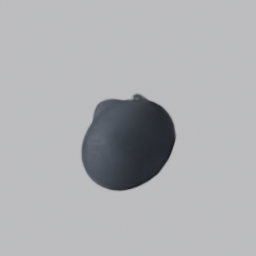
Label: animals